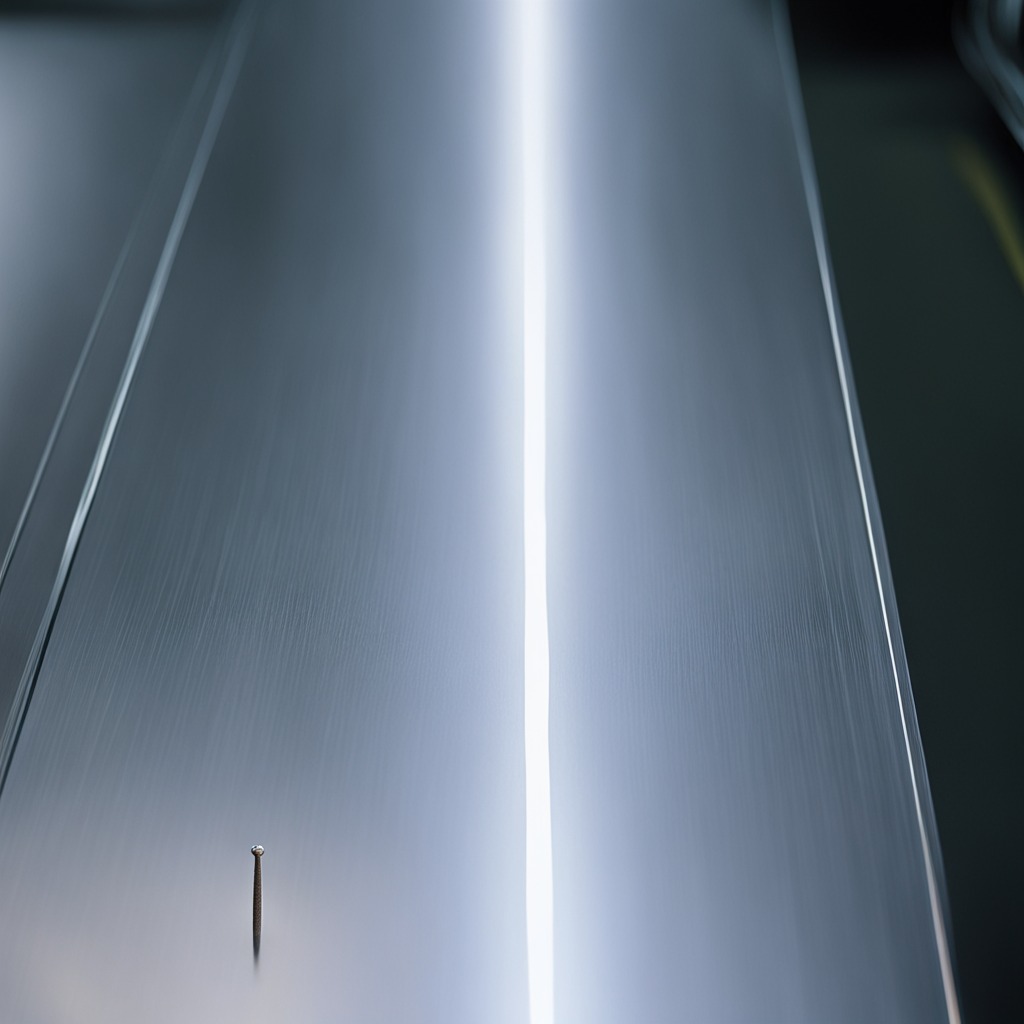
An iron nail is lying on a metal table in a machine shop under fluorescent lights.